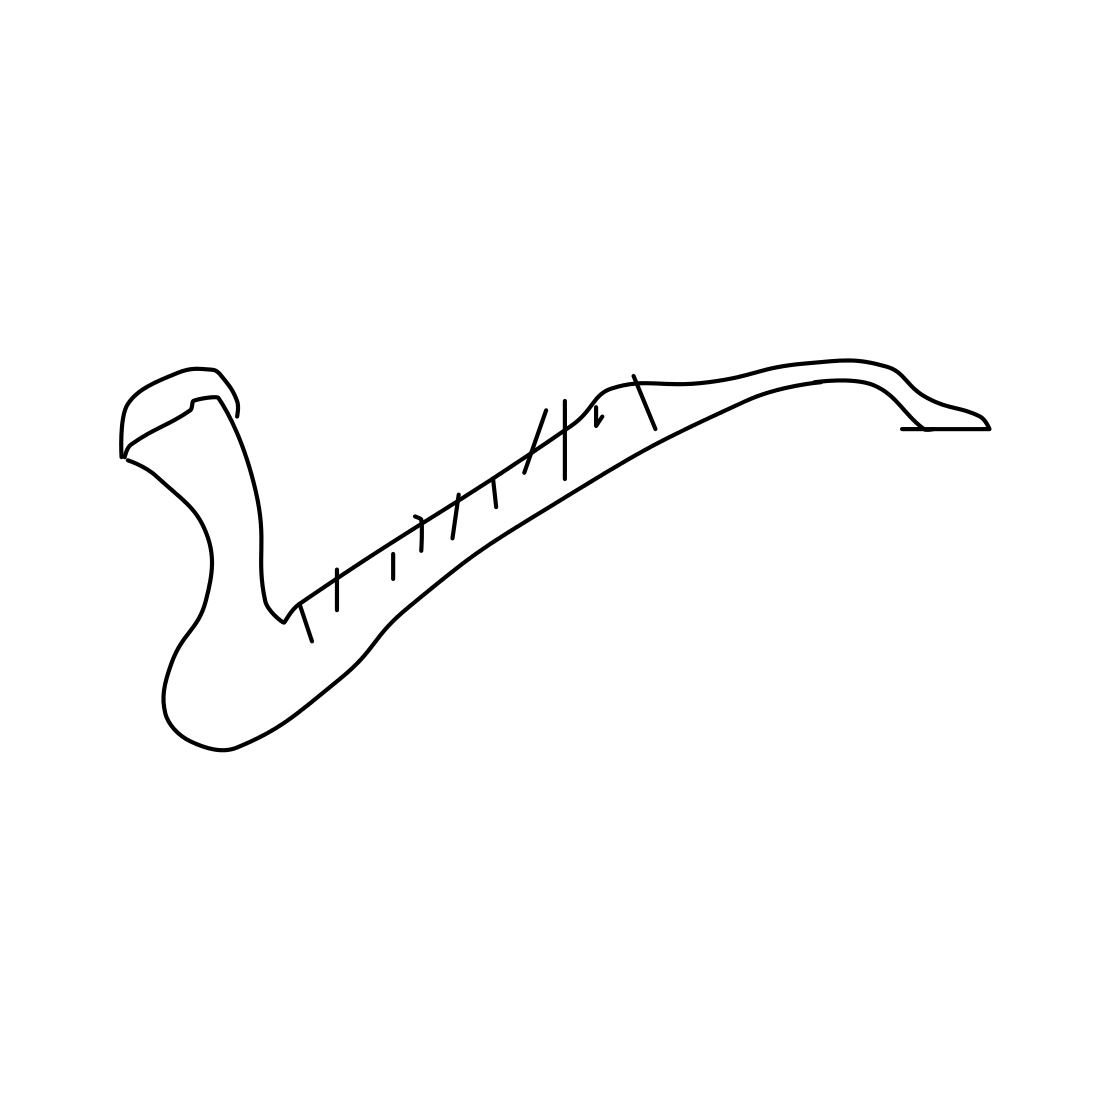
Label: saxophone